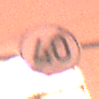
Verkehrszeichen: EndeGeschwindigkeit40
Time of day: Night
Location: Outdoor (Urban)
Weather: Overcast
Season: Winter
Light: Artificial